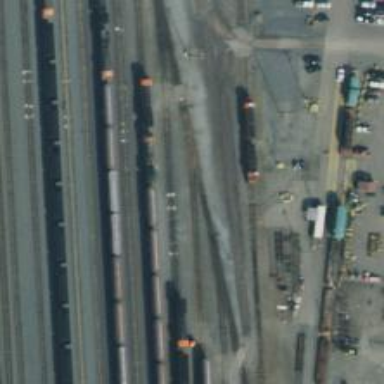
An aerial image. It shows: Railway yard used for servicing trains.